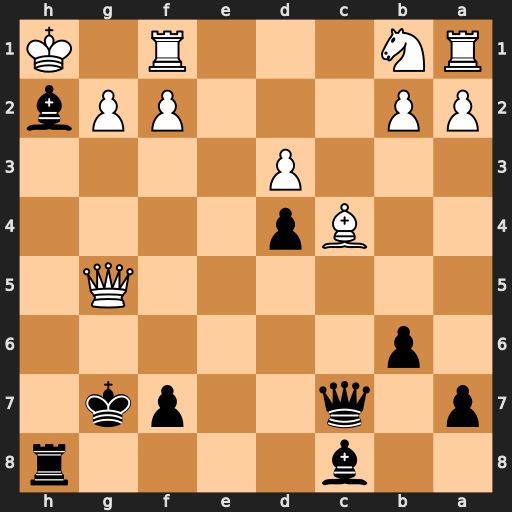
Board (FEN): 2b4r/p1q2pk1/1p6/6Q1/2Bp4/3P4/PP3PPb/RN3R1K
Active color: b
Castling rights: -
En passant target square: -
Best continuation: Kf8 Qf6 Rh7 Qxf7+ Rxf7